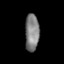
Tissue: prostate
Cell type: Myeloid cells
Senescence score: 0.7522
Nuclear area (px): 510
Mean DAPI intensity: 127.959